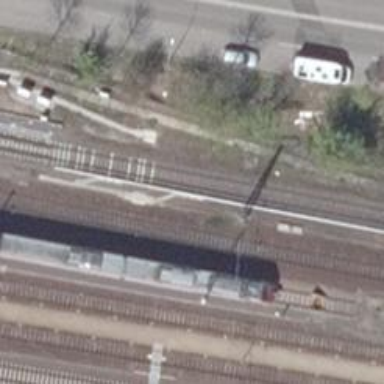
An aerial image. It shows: Electrified light rail railway.